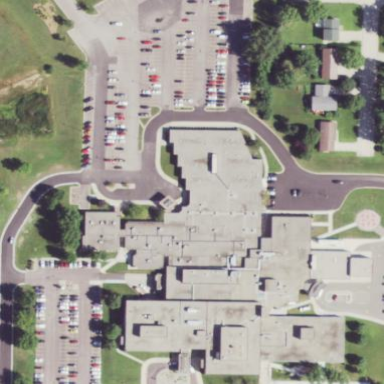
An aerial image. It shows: Healthcare facility identified as hospital.